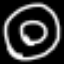
Label: donut